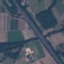
Land use / land cover class: Highway